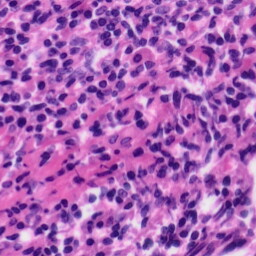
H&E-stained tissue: Tonsil